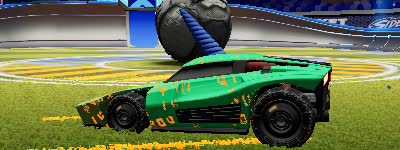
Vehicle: breakout